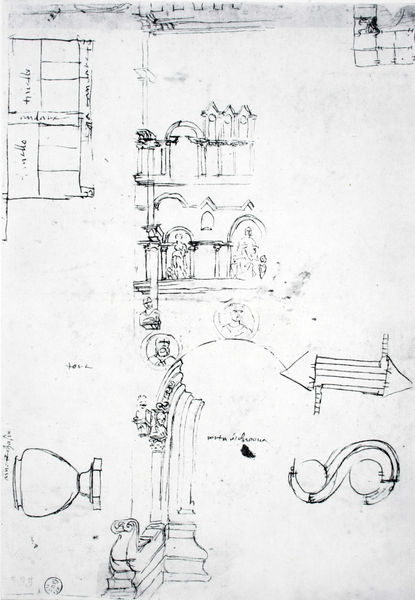
Titel: Brückentoranlage von Capua, Zeichnung der Eingangsfassade von ca. 1550
Standort: Florenz
Institution: Uffizien, Gabinetto dei Disegni
Schlagwörter: weiß, fenster, grau, schmuck, schwarz, skizze, säule, säulen, zeichnung, gebäude, ornament, architektur, barock, sockel, kirche, vase, schrift, papier, bogen, fassade, giebel, mauer, grafik, graphik, rundbogen, ornamente, verzierung, tuer, stuck, geländer, tor, bögen, wei, tusche, arkade, torbogen, linie, deko, schwarzweiß, text, beschriftung, bleistift, entwurf, portraits, stift, kapitelle, studien, fries, gesims, skulpturen, voluten, zeichnen, mittelalter, rundbögen, plan, tempel, volute, entwürfe, skizzen, pfeil, vierecke, details, grundriss, bauwerk, aufriss, kolonade, skitte, teile, architekturskizze, medaillons, ornamen, säuöe, 19. jahrhundert, tu